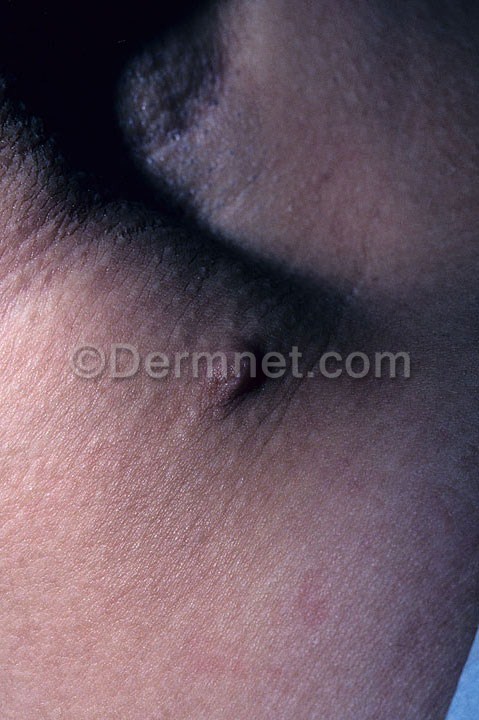
Disease: Seborrheic Keratoses and other Benign Tumors